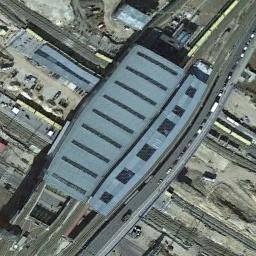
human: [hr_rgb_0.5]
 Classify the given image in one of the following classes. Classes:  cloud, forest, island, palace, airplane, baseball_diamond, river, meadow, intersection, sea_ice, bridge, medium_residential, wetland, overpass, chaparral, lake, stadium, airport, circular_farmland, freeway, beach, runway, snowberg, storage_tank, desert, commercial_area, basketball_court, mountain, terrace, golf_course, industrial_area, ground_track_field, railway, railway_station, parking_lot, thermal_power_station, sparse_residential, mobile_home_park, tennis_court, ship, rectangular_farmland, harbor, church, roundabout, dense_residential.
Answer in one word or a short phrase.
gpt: railway_station